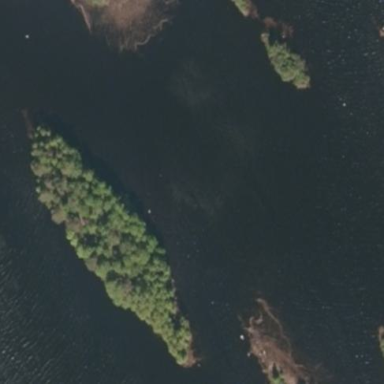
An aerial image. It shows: Islet.